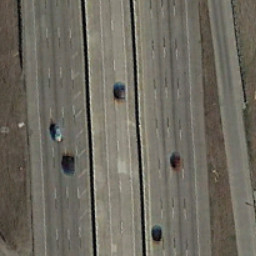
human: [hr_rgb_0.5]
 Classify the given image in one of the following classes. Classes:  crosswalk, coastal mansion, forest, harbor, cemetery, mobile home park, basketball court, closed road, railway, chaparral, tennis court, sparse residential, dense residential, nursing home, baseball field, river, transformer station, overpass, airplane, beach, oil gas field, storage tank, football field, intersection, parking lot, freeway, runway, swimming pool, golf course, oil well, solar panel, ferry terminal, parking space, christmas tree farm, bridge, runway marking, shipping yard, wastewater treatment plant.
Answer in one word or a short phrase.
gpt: freeway